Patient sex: F
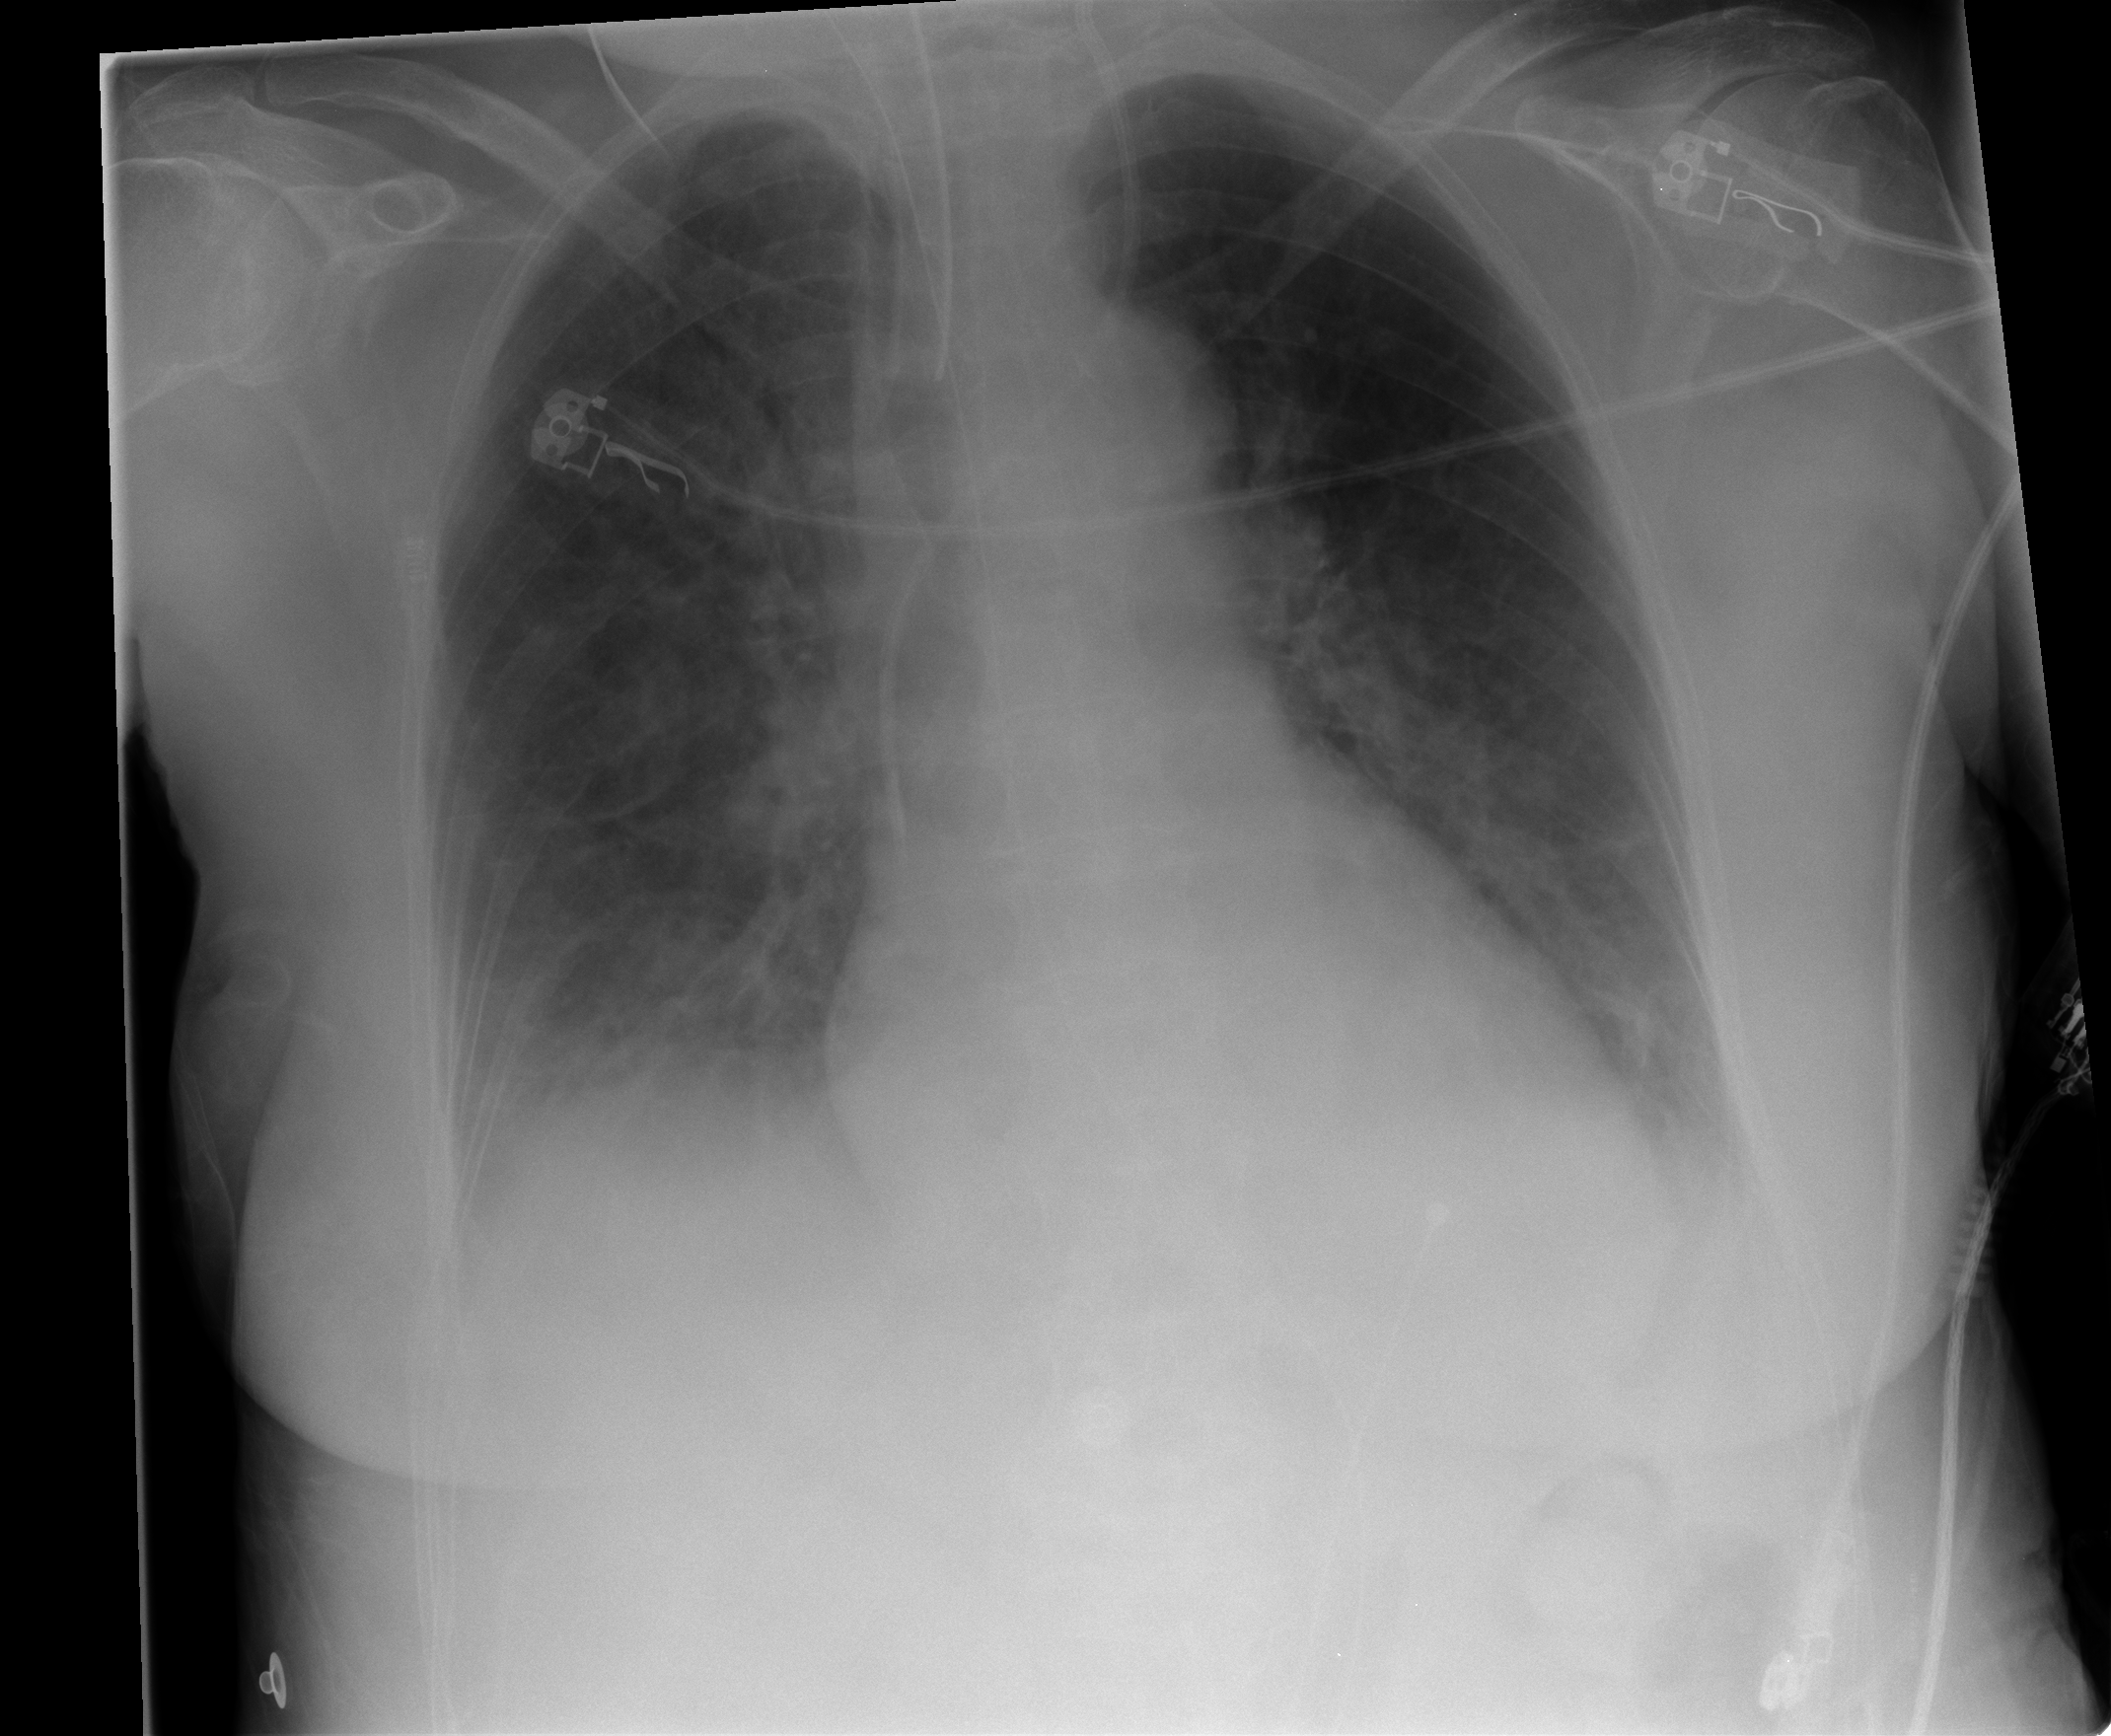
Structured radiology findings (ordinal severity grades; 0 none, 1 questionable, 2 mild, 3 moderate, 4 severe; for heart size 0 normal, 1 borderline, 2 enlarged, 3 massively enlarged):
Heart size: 0
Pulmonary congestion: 2
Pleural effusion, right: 1
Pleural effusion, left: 1
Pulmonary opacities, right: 2
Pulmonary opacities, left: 1
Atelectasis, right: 2
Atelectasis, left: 2